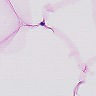
Metastatic tissue present: no